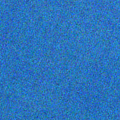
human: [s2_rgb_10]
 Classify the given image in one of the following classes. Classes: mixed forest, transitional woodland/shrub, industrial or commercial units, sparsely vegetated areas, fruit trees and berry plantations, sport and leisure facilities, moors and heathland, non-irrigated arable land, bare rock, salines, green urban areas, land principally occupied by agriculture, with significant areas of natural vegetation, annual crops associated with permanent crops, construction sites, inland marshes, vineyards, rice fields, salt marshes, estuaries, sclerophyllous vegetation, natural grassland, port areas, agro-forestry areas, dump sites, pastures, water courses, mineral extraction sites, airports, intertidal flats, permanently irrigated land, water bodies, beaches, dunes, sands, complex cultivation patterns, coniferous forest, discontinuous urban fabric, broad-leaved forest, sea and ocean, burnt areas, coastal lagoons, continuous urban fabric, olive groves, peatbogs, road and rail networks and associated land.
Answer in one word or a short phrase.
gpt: sea and ocean